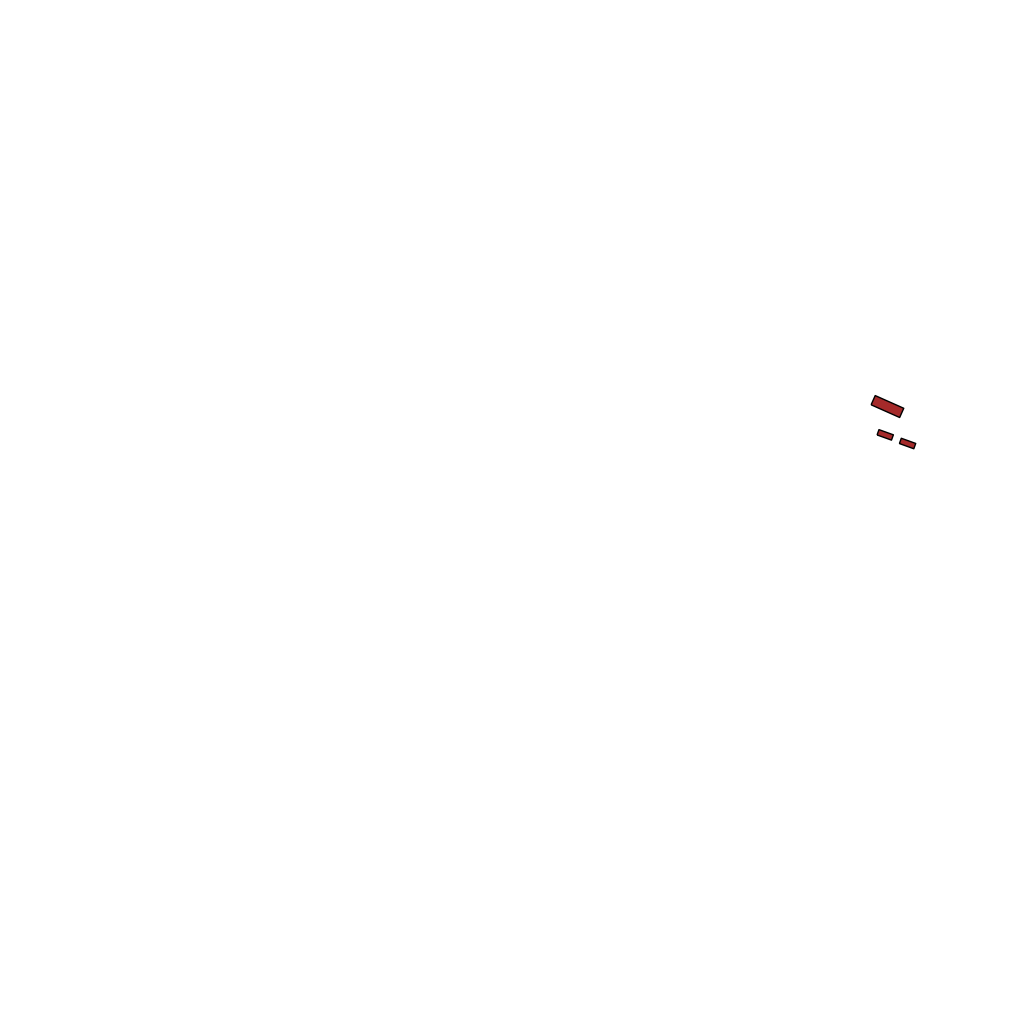
Tags: overhead vector_map, recreation, individual_rise, density_1, Facility, 1.0 km²